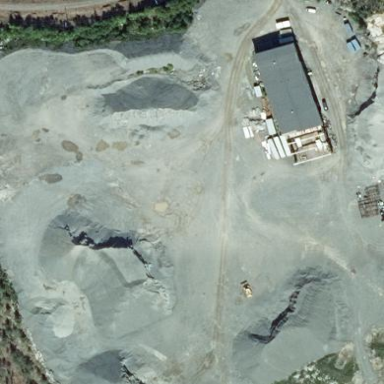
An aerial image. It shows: Quarry area where gravel is extracted.